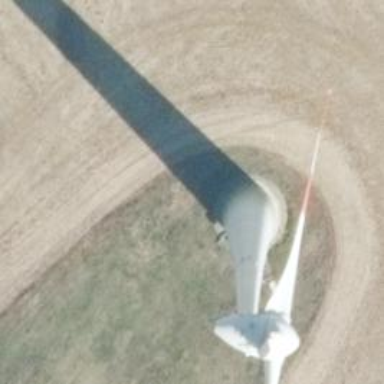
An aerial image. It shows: Wind generator powered by wind. The generator type is horizontal axis and it uses wind turbines.